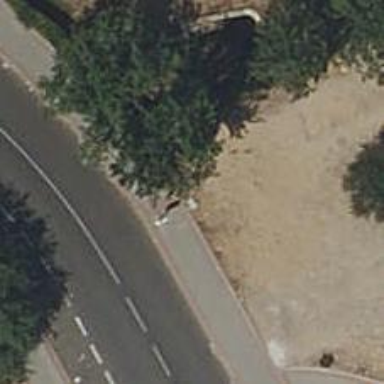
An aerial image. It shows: Bollard barrier.